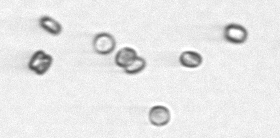
Label: Thalassiosira_sp_aff_mala